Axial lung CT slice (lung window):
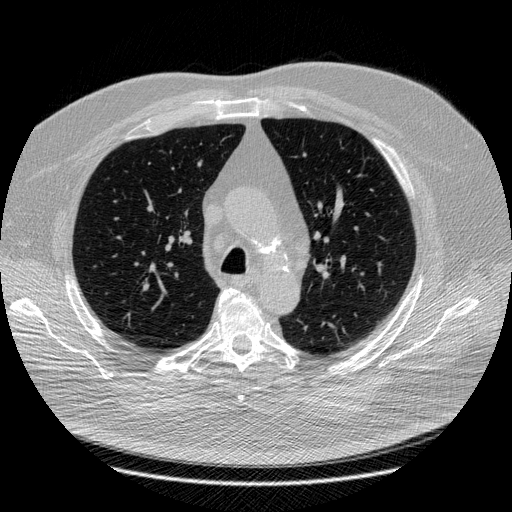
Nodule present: no